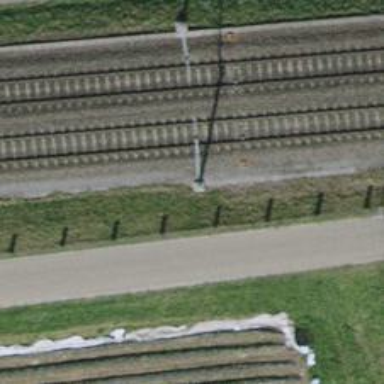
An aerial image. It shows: Railway milestone.